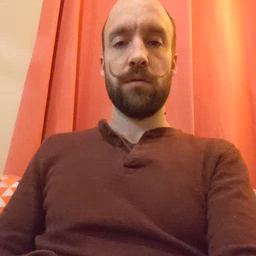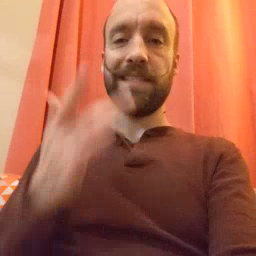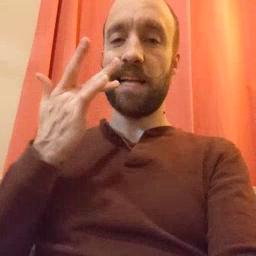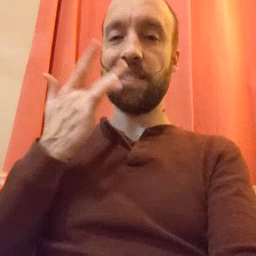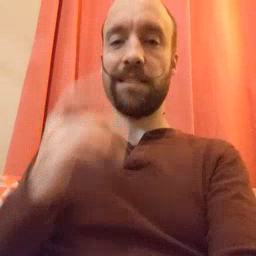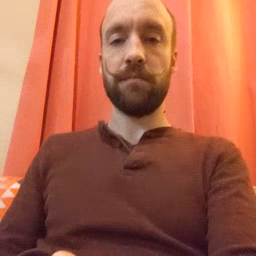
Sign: taste